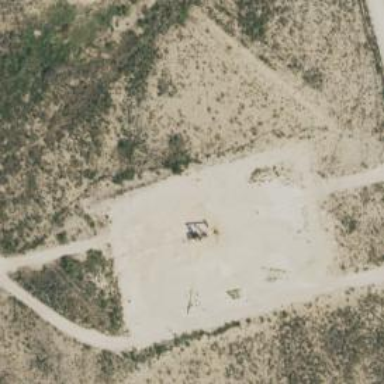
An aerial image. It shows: Petroleum well.